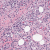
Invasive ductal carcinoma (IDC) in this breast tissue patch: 0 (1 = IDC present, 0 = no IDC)